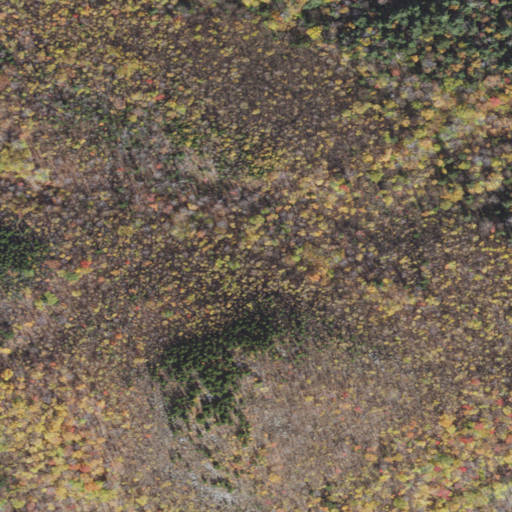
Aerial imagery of mountain in New Hampshire named Canaan Mountain containing mixed forest and deciduous forest